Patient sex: M
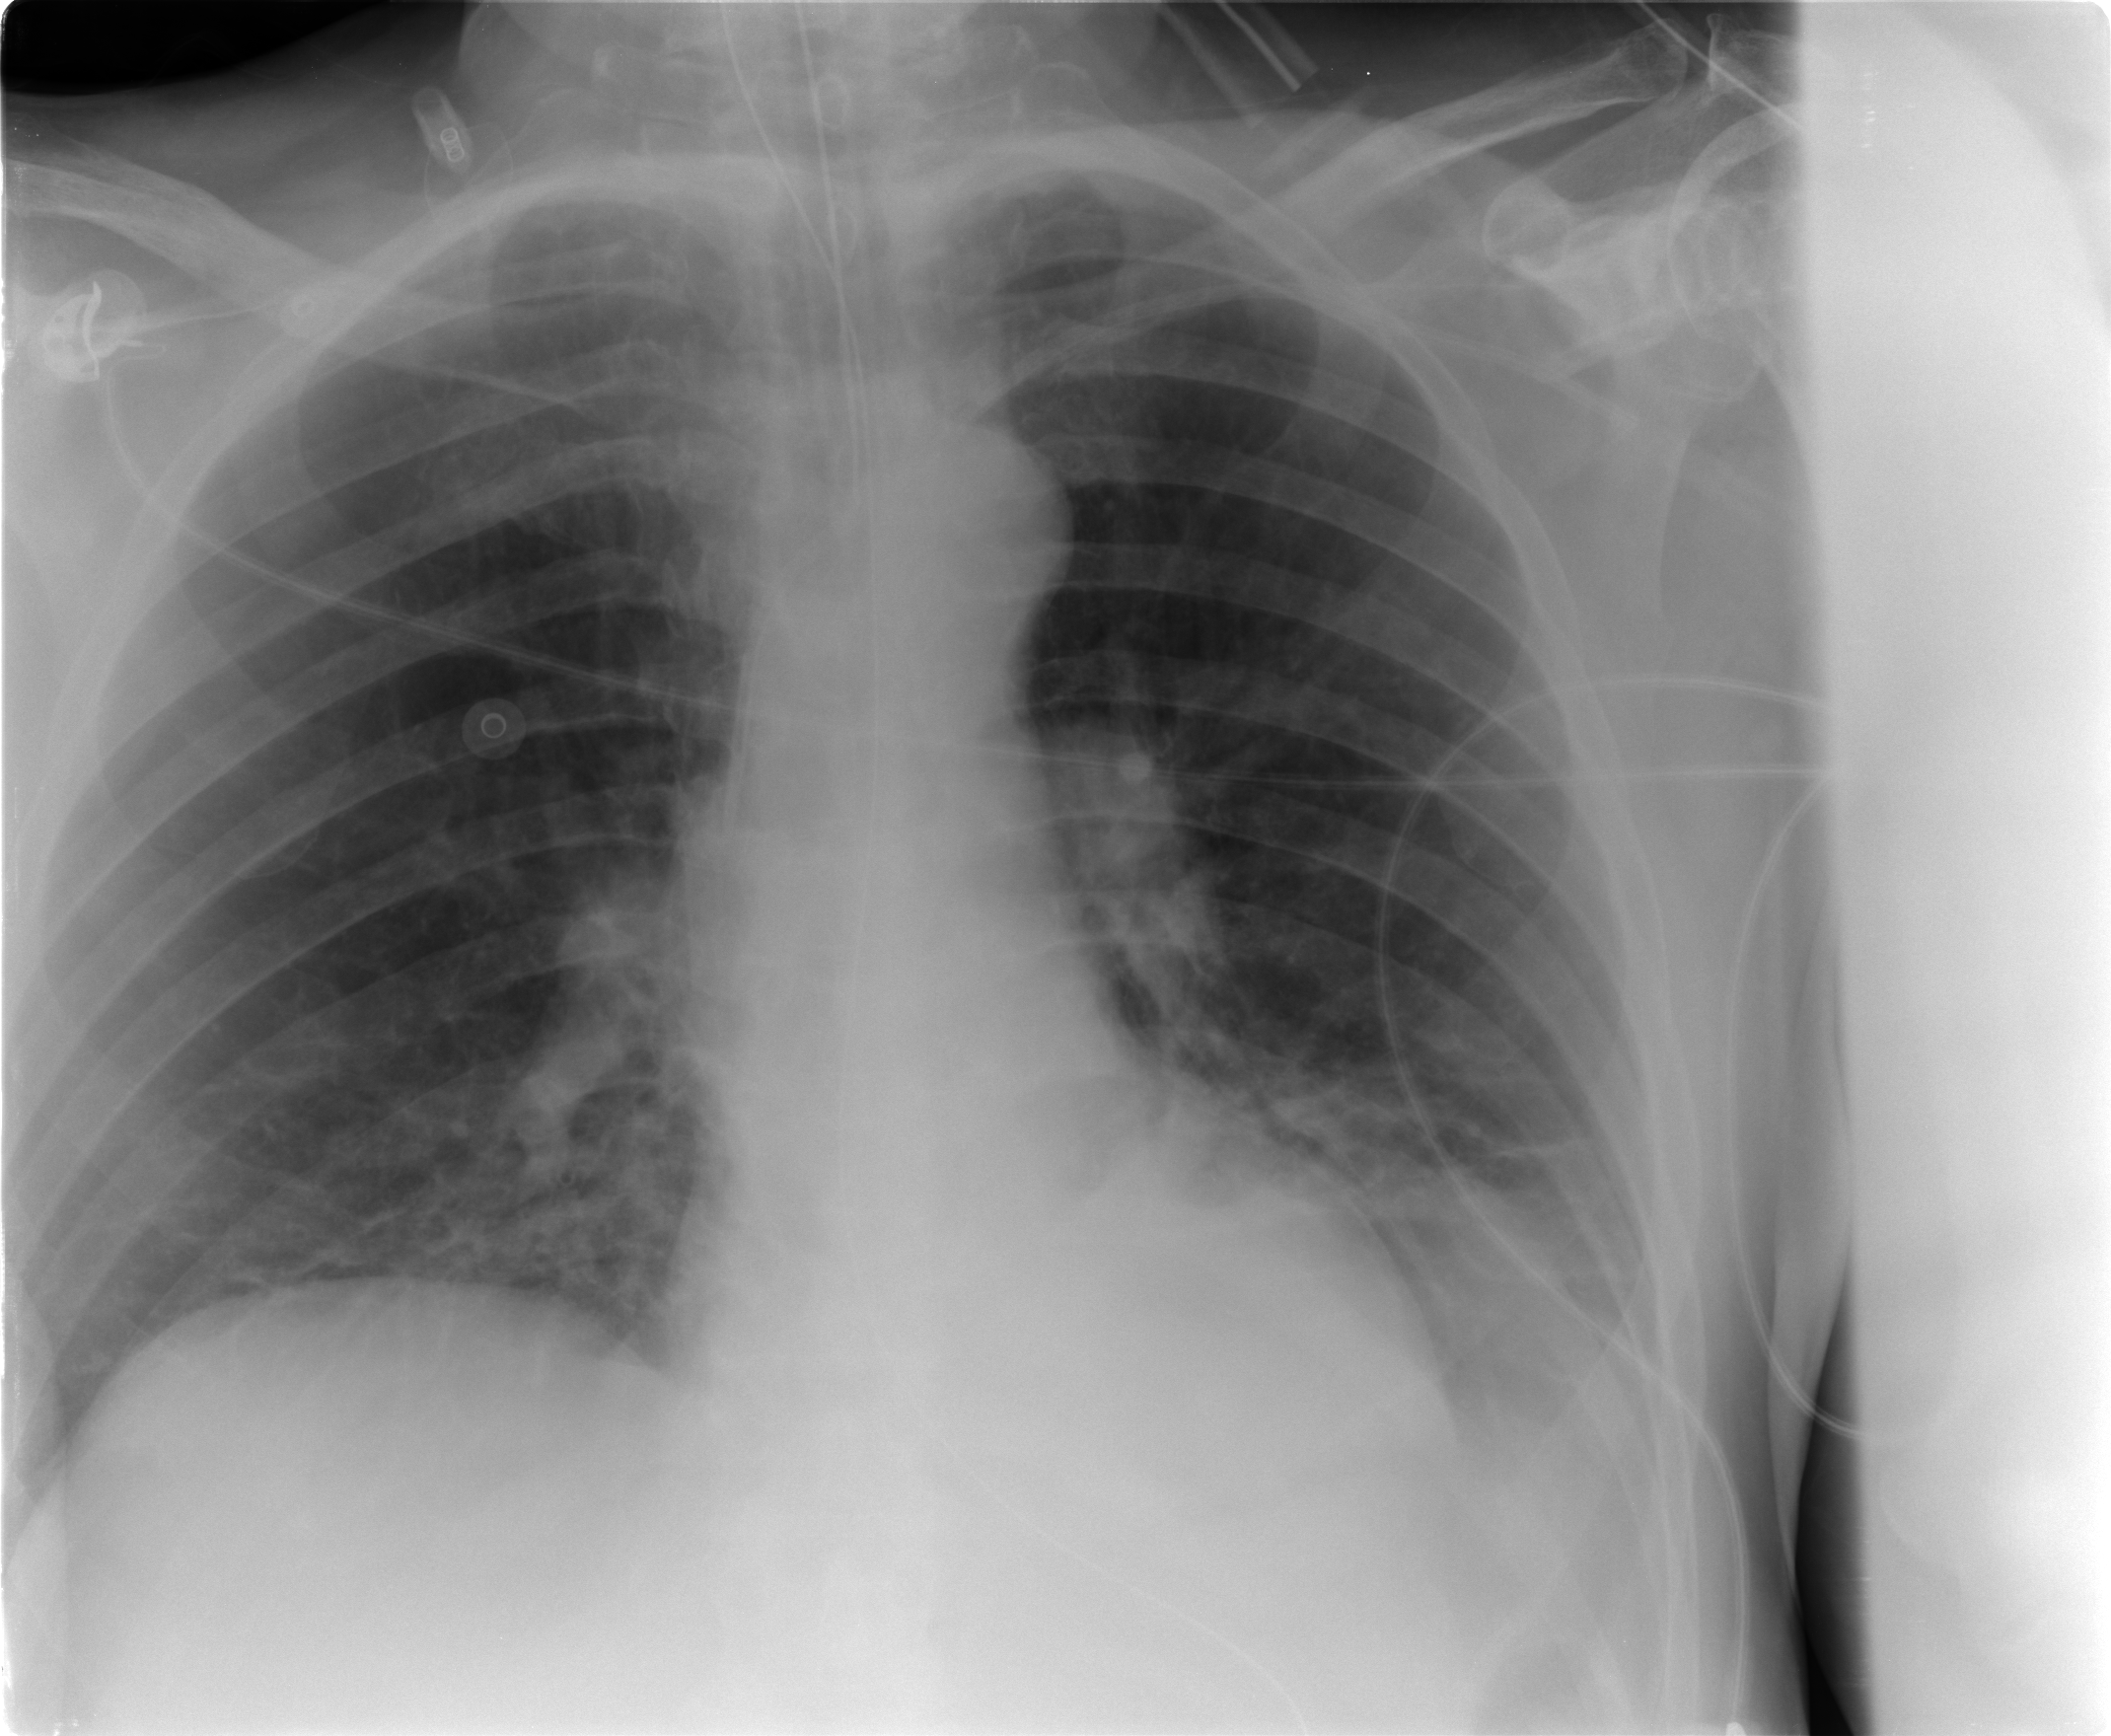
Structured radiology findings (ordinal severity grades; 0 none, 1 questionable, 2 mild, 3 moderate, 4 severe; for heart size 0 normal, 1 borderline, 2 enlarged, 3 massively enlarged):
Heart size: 0
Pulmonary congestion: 0
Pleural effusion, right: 0
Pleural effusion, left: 2
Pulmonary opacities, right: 0
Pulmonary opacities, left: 0
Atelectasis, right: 2
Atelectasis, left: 2